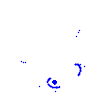
Particle: pion